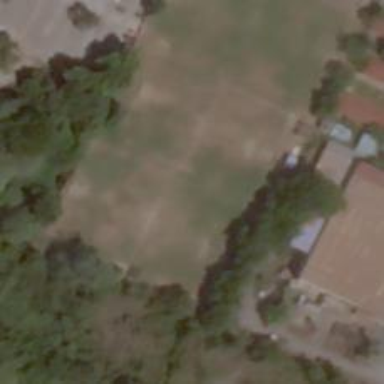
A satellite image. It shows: Soccer pitch for leisure land activities.